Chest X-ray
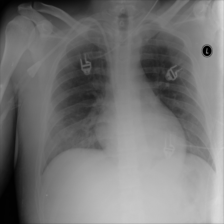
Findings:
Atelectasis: negative
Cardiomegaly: negative
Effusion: negative
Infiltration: negative
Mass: negative
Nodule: negative
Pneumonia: negative
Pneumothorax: negative
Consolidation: negative
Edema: negative
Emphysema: negative
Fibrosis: negative
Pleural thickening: negative
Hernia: negative